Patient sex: M
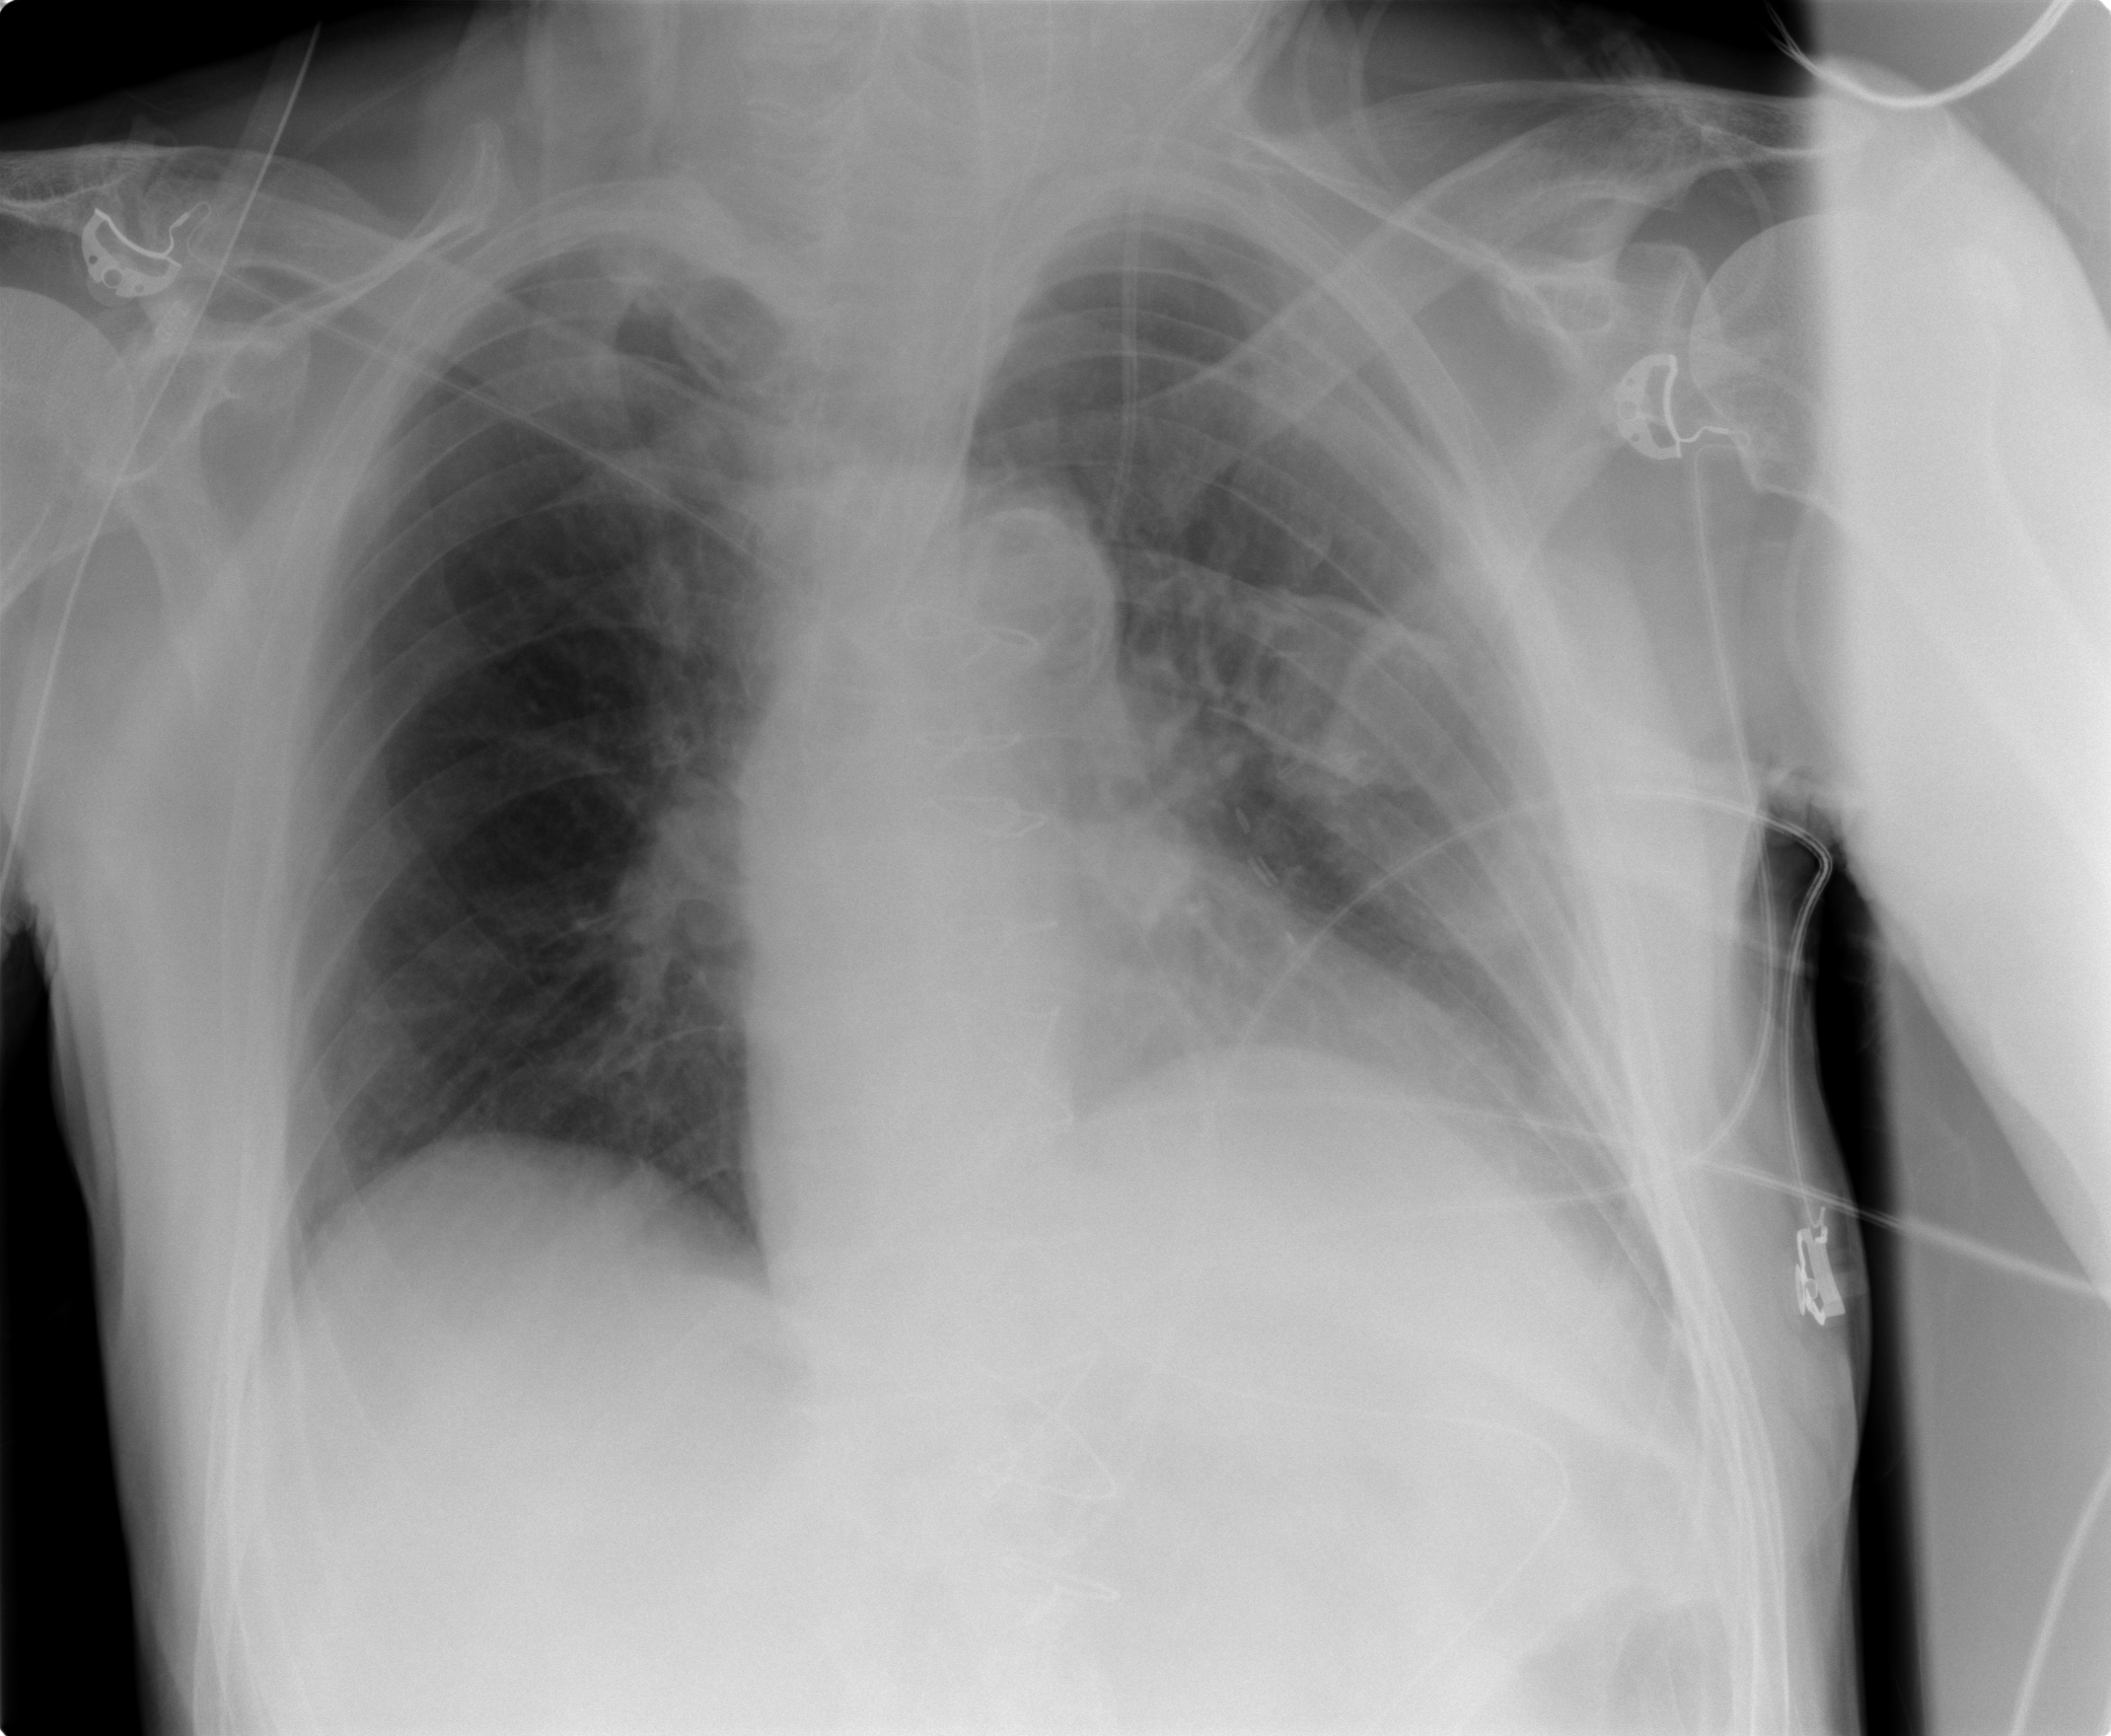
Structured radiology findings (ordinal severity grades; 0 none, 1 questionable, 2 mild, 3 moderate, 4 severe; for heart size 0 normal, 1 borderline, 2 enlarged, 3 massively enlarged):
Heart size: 0
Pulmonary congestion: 0
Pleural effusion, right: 0
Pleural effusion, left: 2
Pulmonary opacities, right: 0
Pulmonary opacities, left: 0
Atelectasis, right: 0
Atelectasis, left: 2